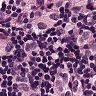
Metastatic tissue present: yes